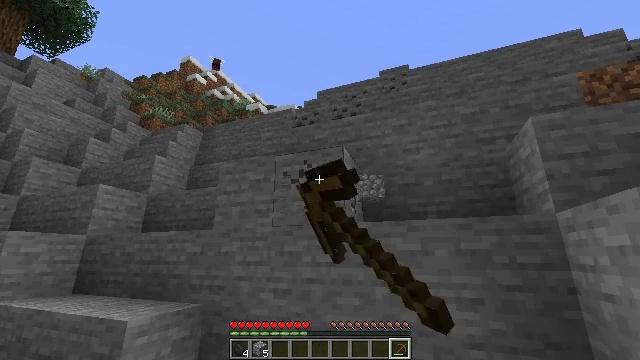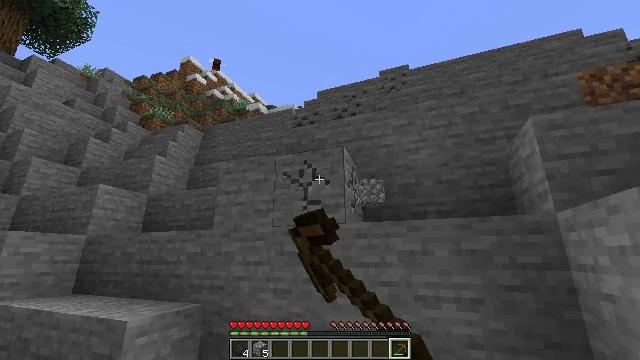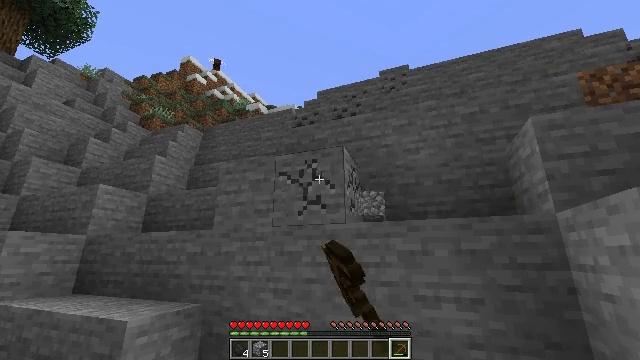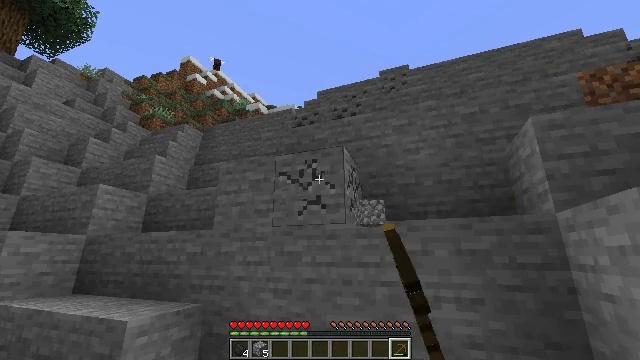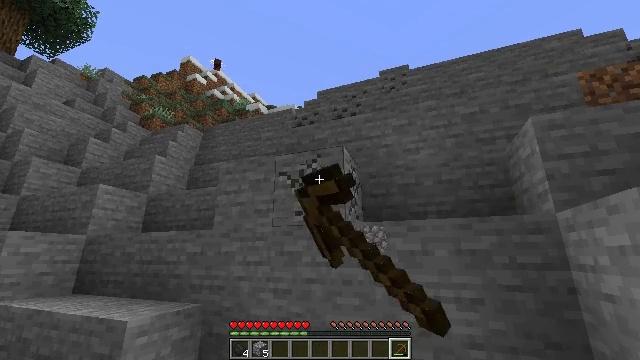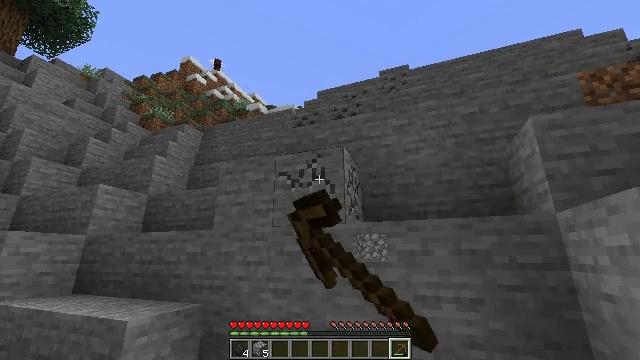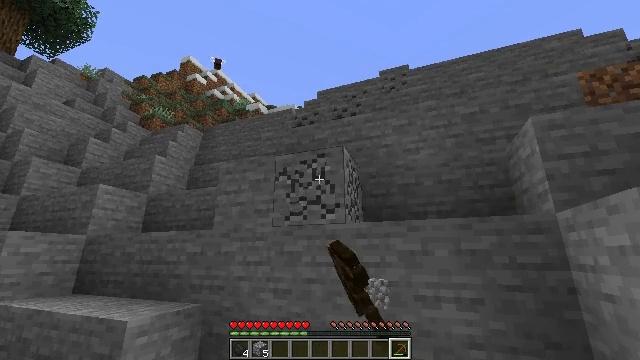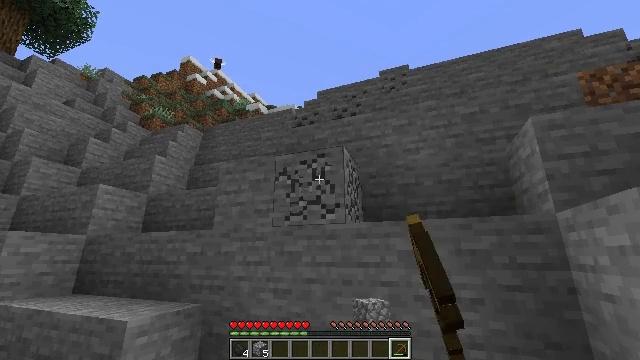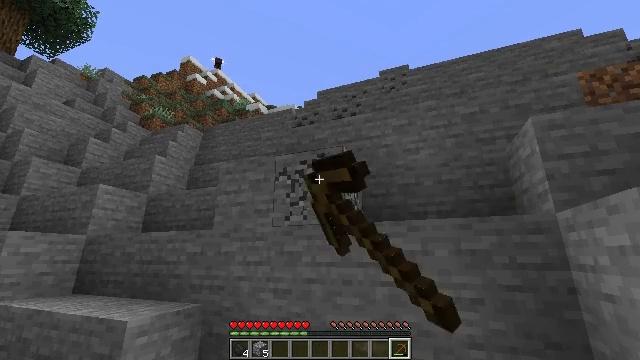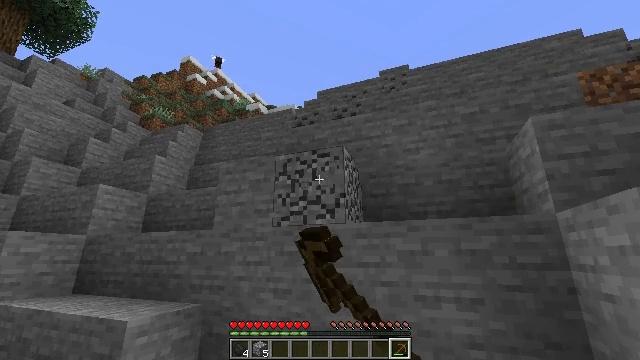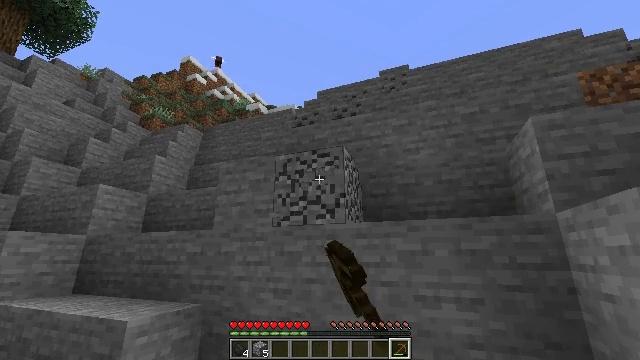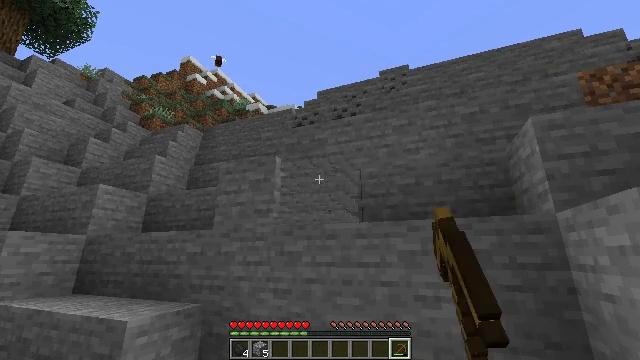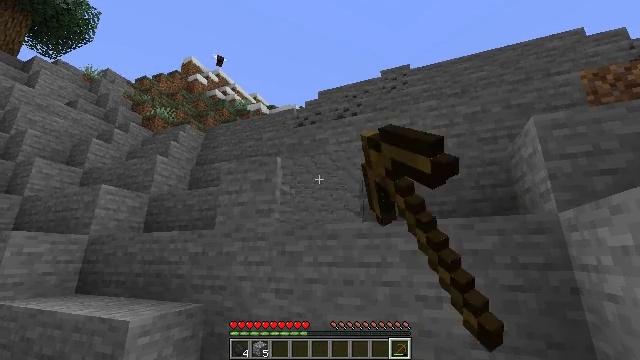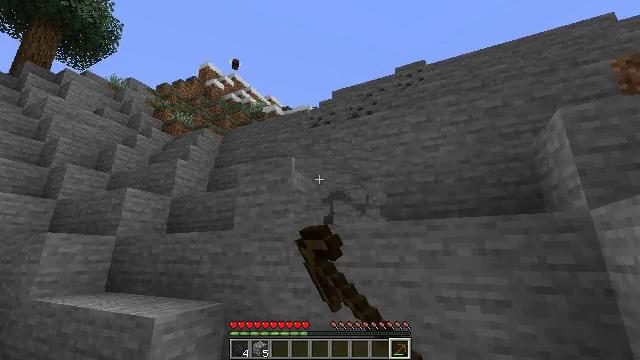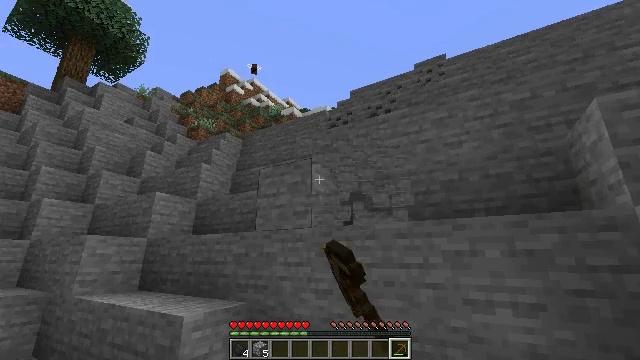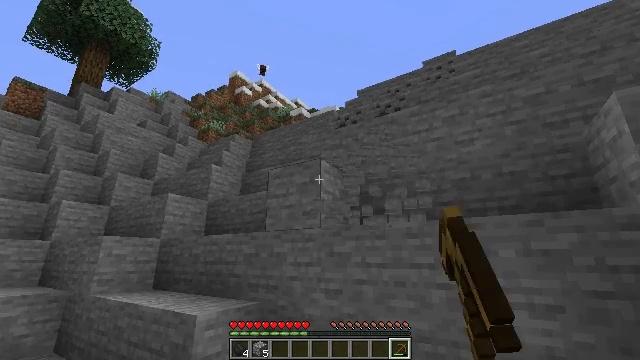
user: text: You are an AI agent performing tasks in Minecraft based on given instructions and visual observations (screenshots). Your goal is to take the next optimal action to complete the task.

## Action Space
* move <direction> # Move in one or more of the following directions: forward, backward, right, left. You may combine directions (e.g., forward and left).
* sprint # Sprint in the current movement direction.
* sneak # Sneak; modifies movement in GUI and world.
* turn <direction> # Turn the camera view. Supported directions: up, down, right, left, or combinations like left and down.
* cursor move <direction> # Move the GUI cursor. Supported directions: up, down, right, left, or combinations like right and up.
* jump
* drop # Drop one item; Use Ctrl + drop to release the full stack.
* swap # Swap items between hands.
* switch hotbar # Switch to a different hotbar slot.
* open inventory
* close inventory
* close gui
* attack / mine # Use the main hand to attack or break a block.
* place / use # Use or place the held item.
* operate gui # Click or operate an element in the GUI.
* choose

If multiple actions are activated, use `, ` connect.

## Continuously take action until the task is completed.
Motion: motion action
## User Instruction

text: Harvest stone in the caves.
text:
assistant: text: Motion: attack / mine
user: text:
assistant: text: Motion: attack / mine
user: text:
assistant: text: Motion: attack / mine
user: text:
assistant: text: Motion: attack / mine
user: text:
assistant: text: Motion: attack / mine
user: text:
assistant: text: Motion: attack / mine
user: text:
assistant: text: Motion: attack / mine
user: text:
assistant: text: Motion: attack / mine
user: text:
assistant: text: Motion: attack / mine
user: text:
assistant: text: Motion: attack / mine
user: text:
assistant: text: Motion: attack / mine
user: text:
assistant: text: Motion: attack / mine
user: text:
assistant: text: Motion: turn left, attack / mine
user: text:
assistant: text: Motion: turn left, attack / mine
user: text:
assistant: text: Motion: turn left, attack / mine
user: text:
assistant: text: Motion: attack / mine
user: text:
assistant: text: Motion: attack / mine
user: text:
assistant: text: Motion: attack / mine
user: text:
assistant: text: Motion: attack / mine
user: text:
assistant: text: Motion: attack / mine
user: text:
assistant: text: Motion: attack / mine
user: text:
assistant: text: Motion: attack / mine
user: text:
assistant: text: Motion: attack / mine
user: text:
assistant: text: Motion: attack / mine
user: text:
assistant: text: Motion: attack / mine
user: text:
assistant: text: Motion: attack / mine
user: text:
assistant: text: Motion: attack / mine
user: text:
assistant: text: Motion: attack / mine
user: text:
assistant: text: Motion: attack / mine
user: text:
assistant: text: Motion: attack / mine